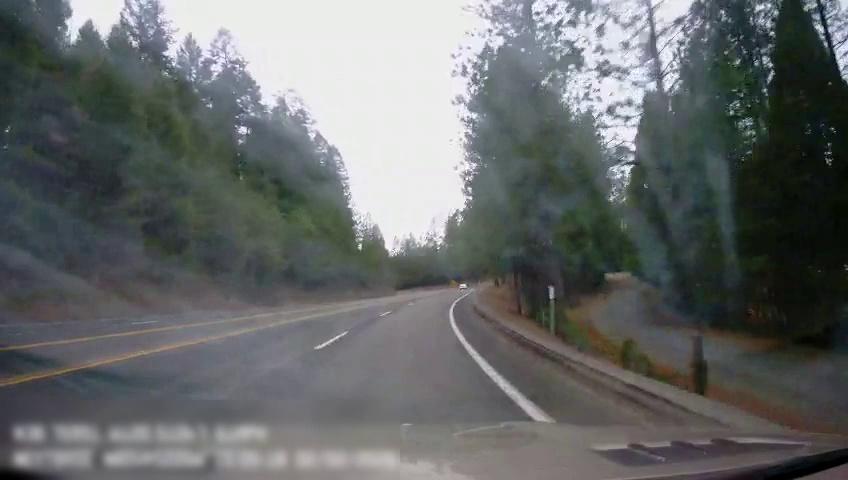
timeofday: Day
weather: Cloudy
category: Drivable Space
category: Drivable Space
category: Lanes | Opposite Lane
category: Lanes | Opposite Lane
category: Lanes | Opposite Lane
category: Lanes | Alternate Lane
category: Lanes | Current Lane
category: Lanes | Current Lane